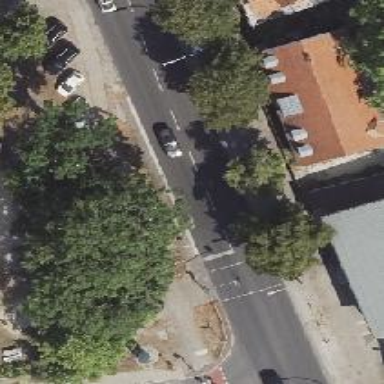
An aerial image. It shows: Road with traffic signals.